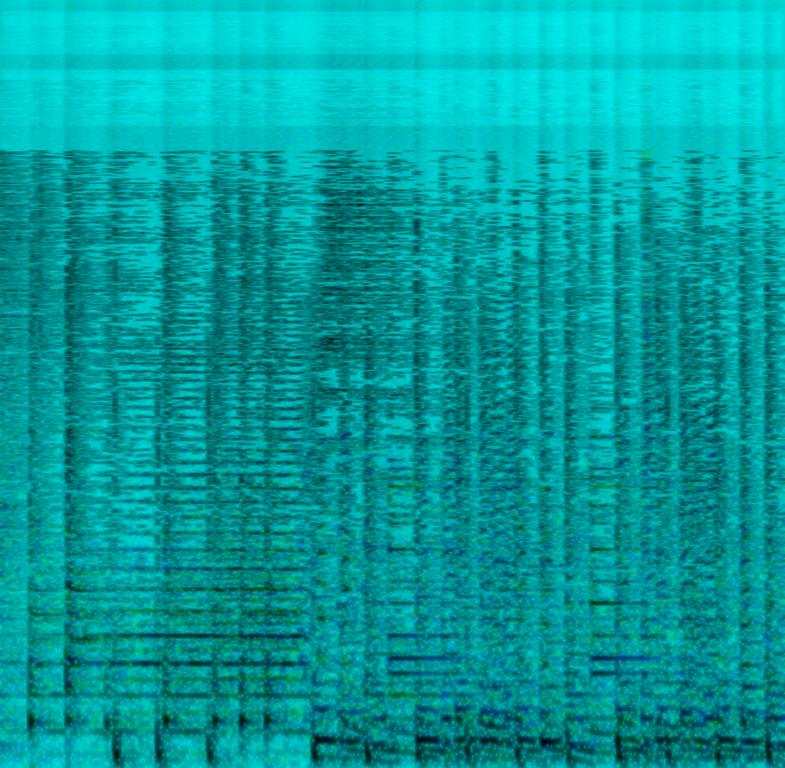
This swing music is an instrumental piece. It starts off with the trumpets playing high pitched notes in harmony. The percussion starts to play with an intro roll. A wind instrument swell is played after the intro percussion roll. A wind instrument plays a repetitive lick after this followed by a piano playing chords at higher octaves in the spaces between the wind instrument licks. The bass plays the same lick on a lower octave. There are no voices in this song. This song can be played in a retro movie dance scene.